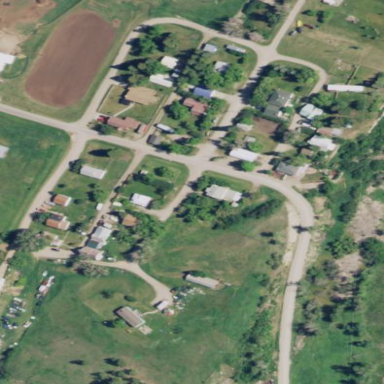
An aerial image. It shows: Rural residential area.